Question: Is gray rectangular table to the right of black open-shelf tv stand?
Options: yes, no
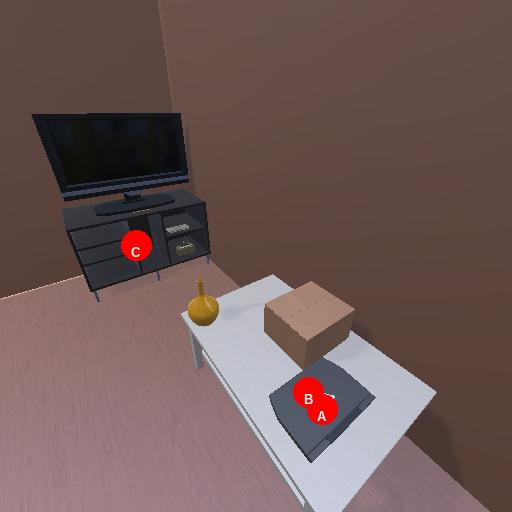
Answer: yes